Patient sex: M
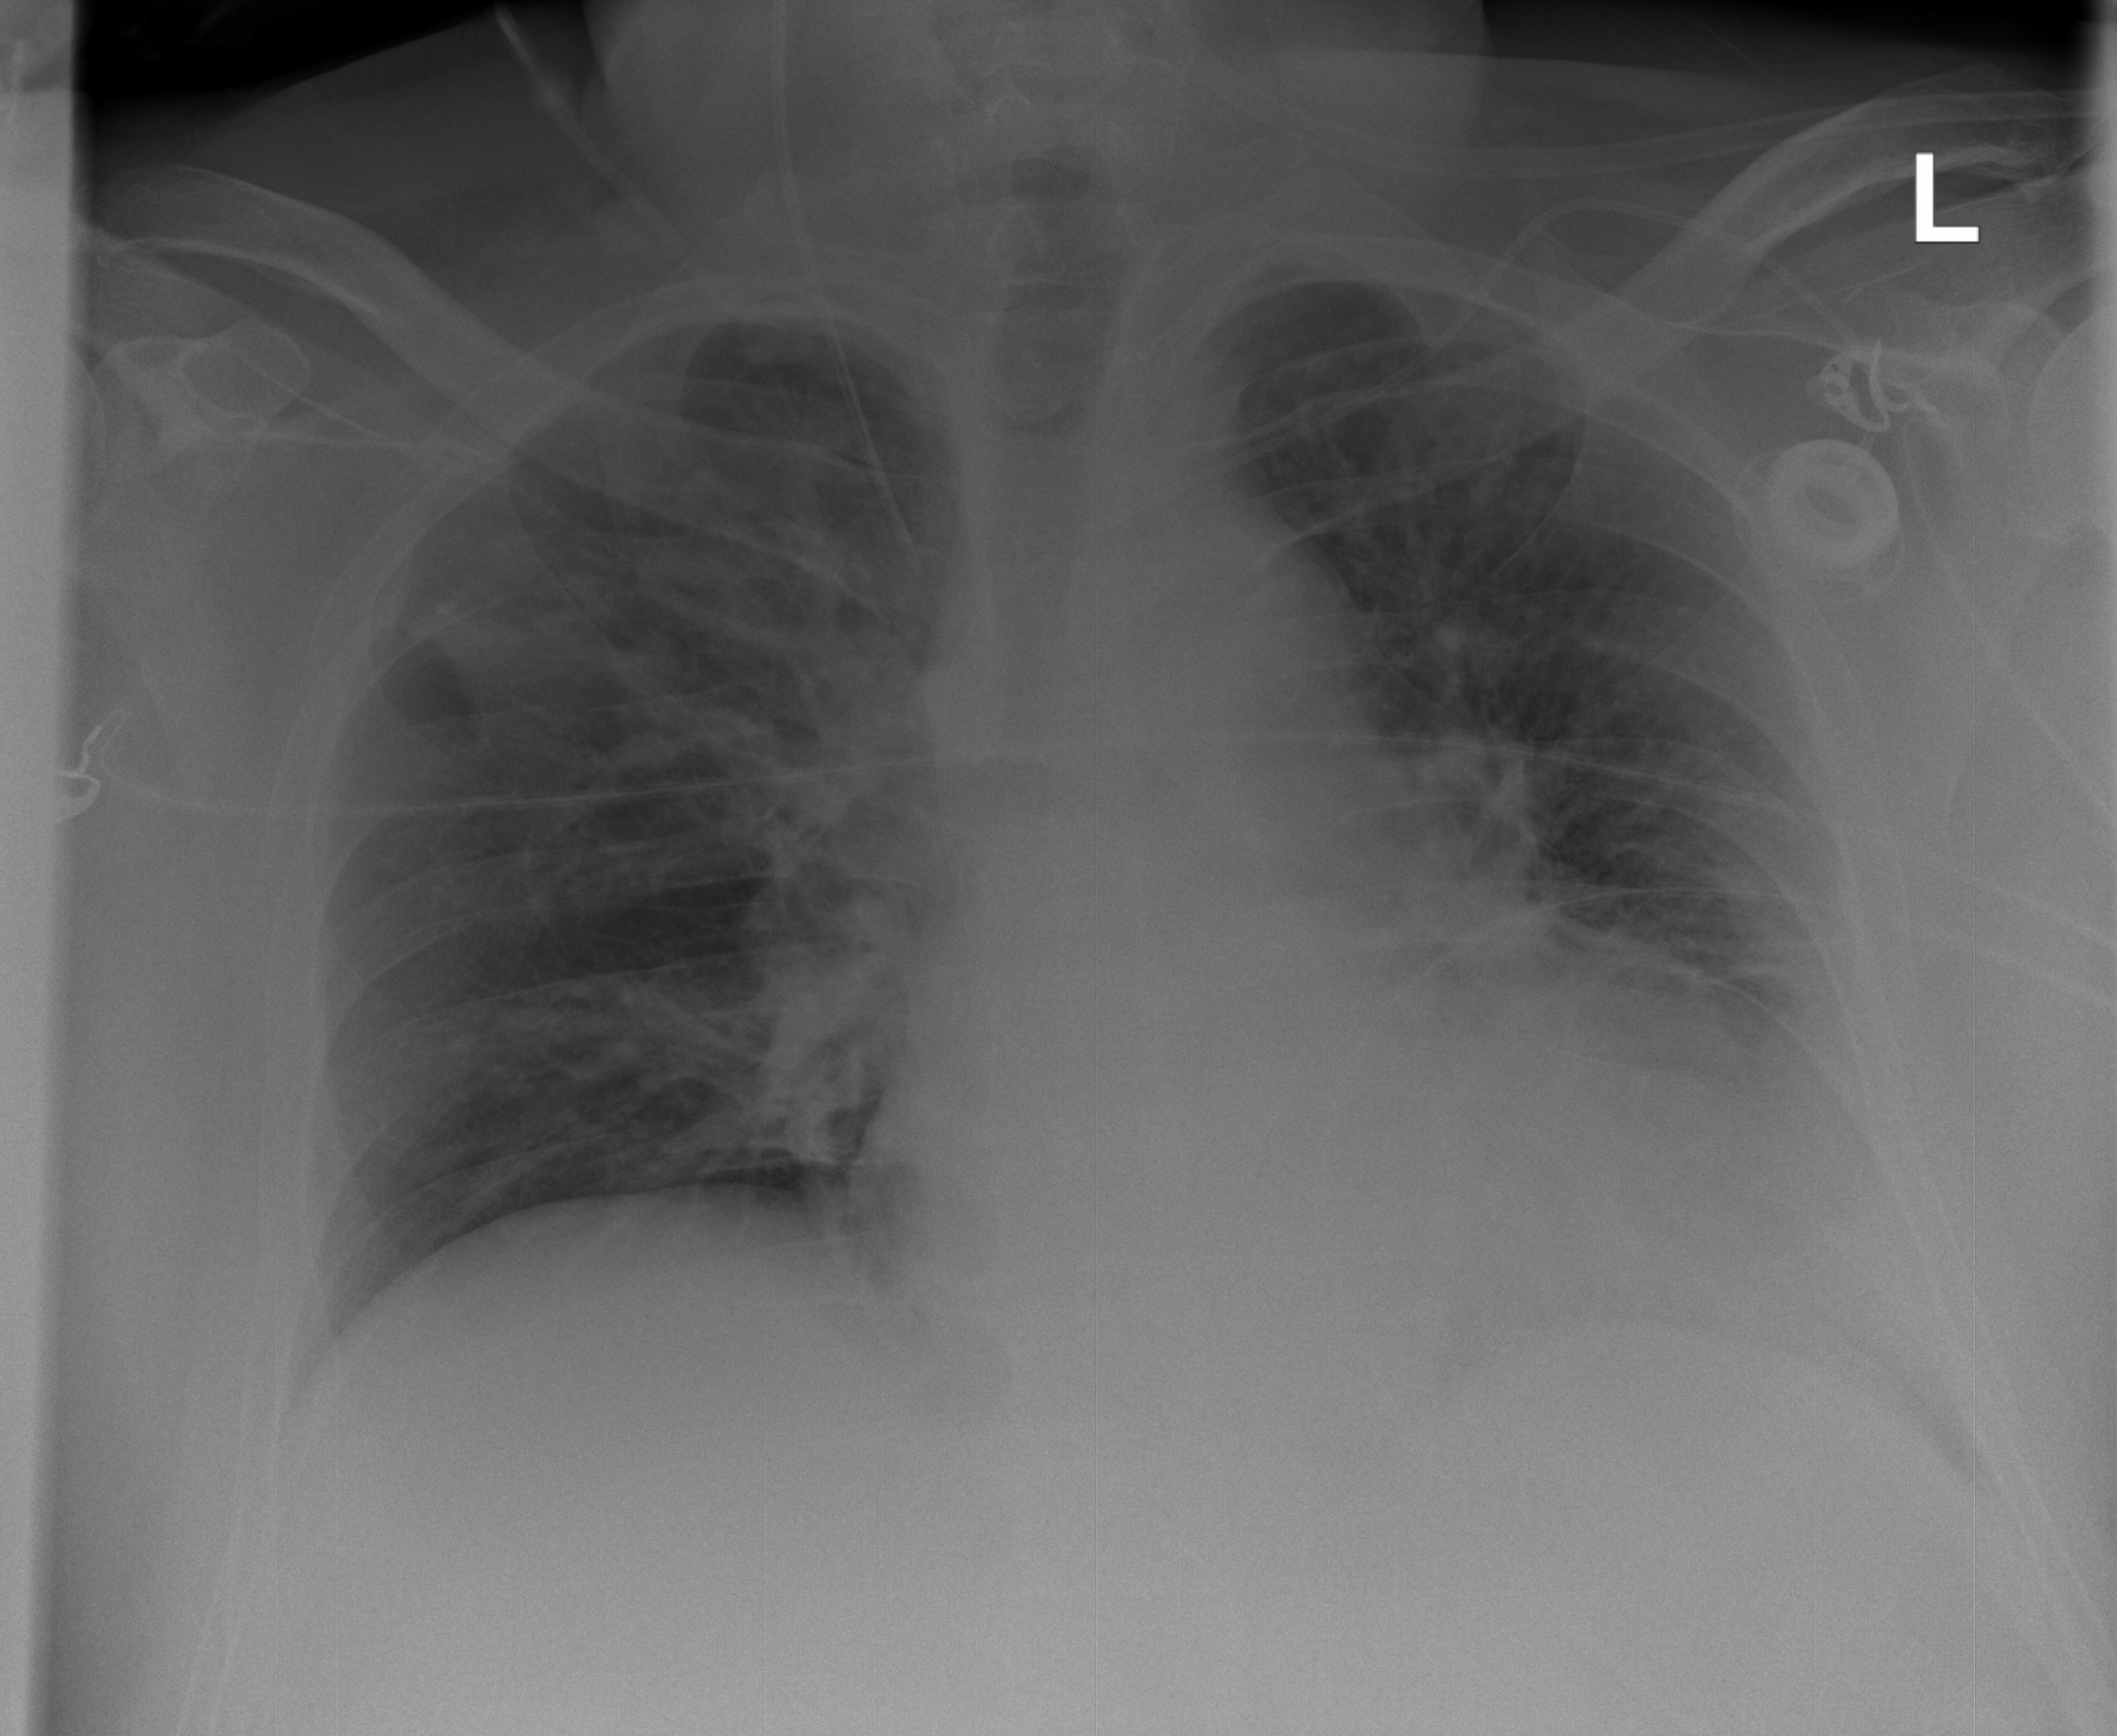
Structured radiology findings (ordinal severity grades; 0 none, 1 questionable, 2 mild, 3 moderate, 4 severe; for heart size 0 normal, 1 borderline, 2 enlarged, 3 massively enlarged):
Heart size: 2
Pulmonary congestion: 2
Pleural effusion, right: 0
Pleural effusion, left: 2
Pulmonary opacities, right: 3
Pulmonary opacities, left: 2
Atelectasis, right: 0
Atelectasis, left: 2